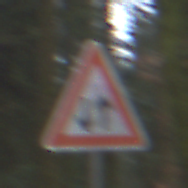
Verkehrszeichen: Gegenverkehr
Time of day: Midday
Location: Outdoor (Nature)
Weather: Overcast
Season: NotSpecified
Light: Natural